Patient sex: F
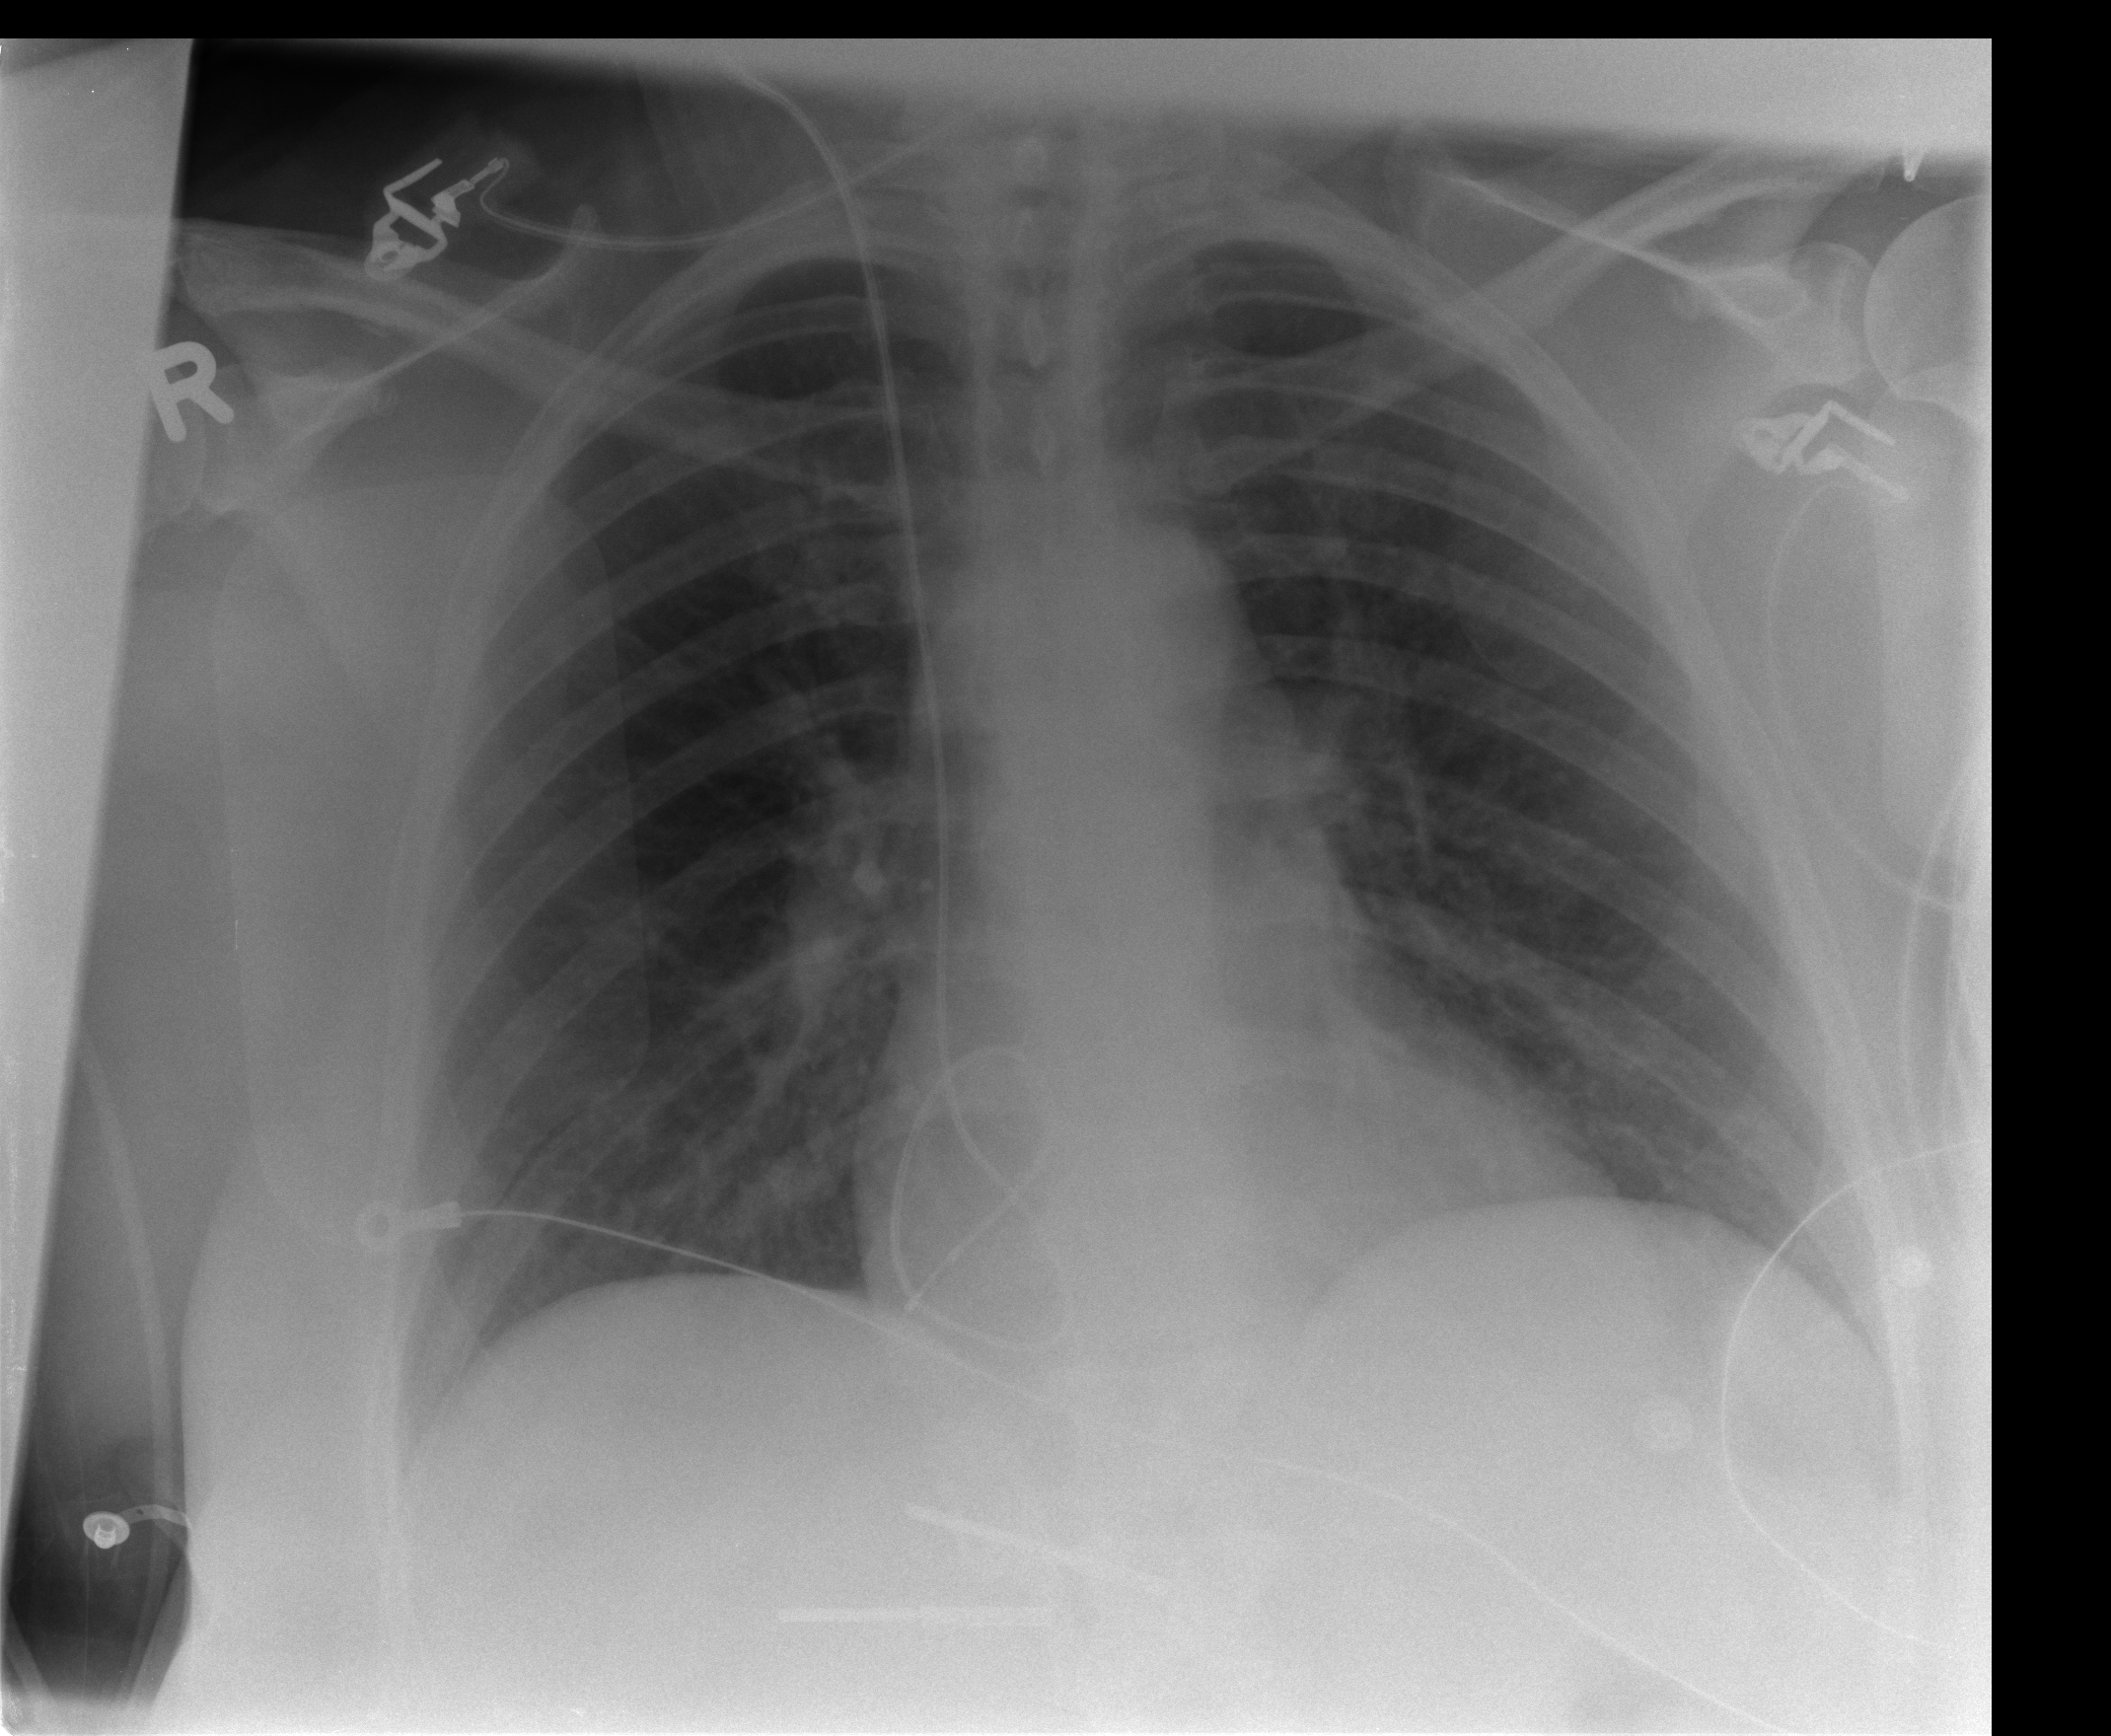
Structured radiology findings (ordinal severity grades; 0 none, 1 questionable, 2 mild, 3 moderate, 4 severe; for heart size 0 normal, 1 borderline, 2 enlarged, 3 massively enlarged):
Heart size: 0
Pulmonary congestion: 0
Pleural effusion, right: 0
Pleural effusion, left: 0
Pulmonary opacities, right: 0
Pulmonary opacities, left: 0
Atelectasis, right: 2
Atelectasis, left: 2